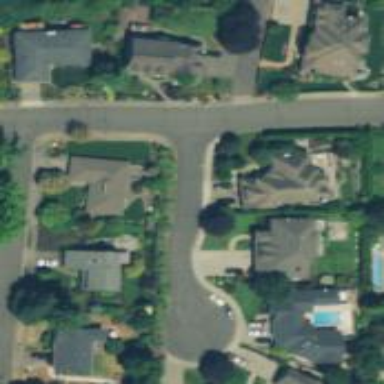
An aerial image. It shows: Residential road with sidewalk on the left side.